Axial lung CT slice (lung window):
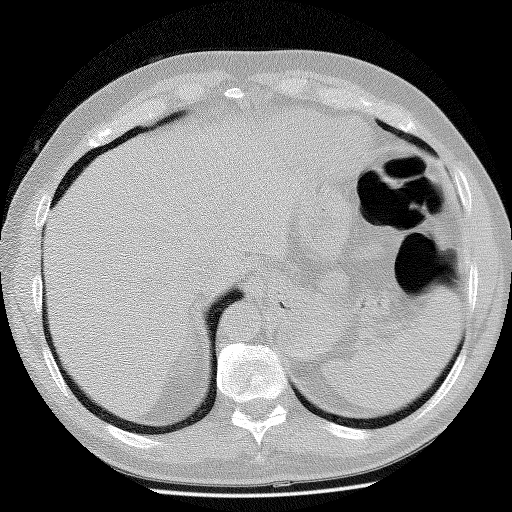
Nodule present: no